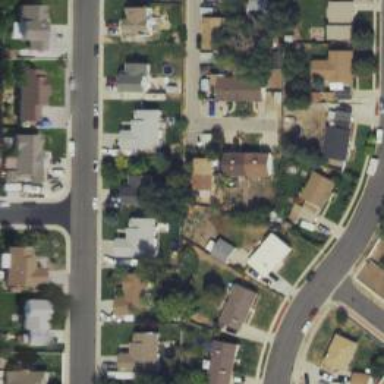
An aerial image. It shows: Neighborhood.